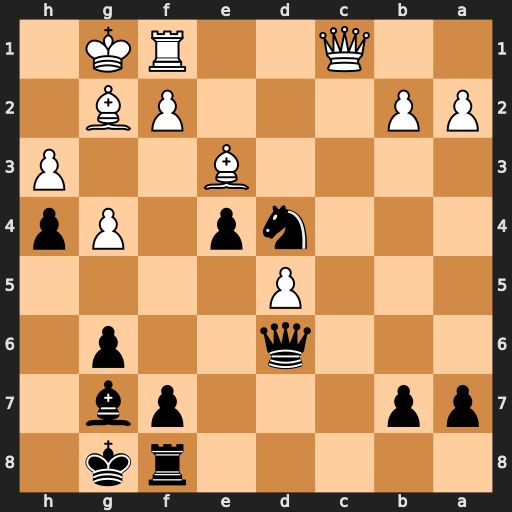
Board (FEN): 5rk1/pp3pb1/3q2p1/3P4/3np1Pp/4B2P/PP3PB1/2Q2RK1
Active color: b
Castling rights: -
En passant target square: -
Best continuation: Ne2+ Kh1 Nxc1